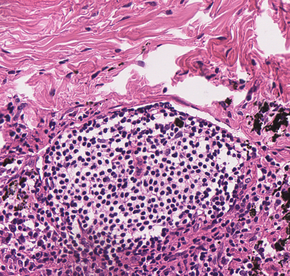
Tumor epithelial tissue: no
Tumor-associated stroma tissue: yes
Normal tissue: no